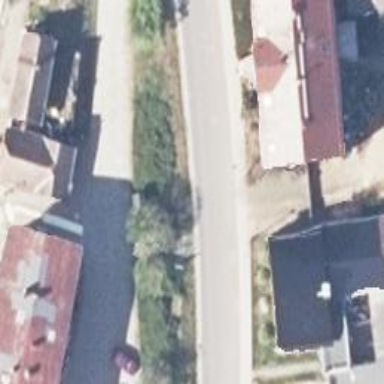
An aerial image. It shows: Left sidewalk along asphalt tertiary road.